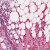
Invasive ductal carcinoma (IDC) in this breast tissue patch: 1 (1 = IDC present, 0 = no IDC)